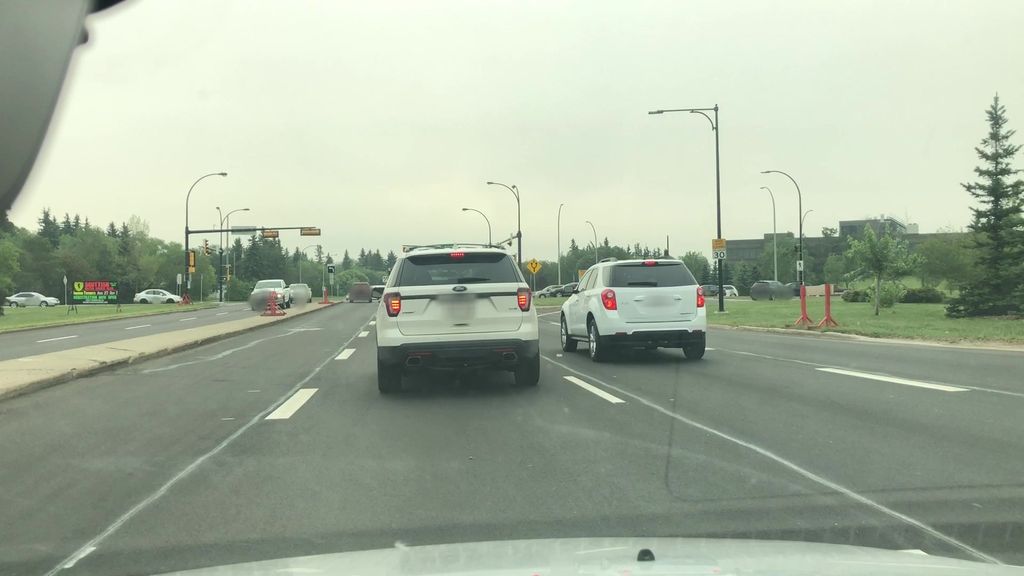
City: edmonton